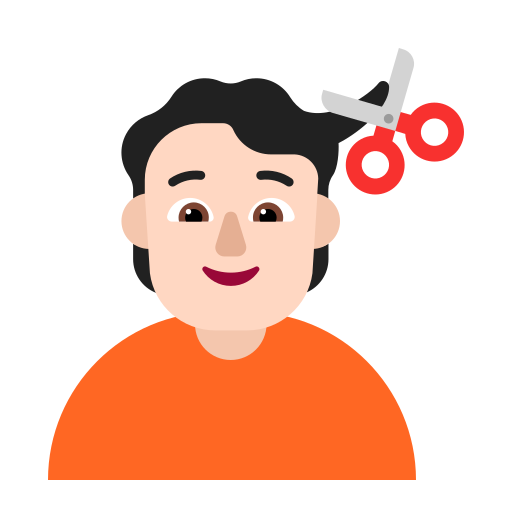
person getting haircut flat light